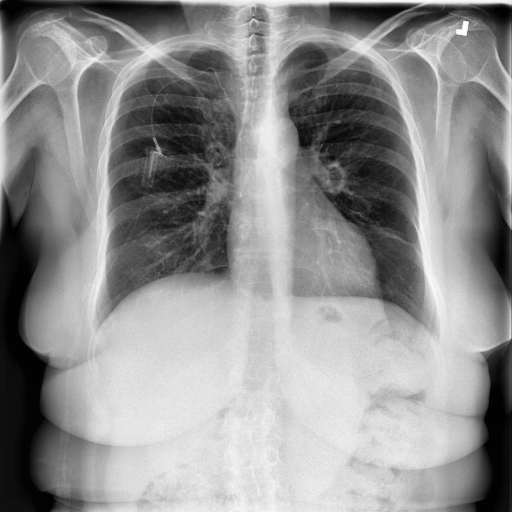
Finding: NORMAL